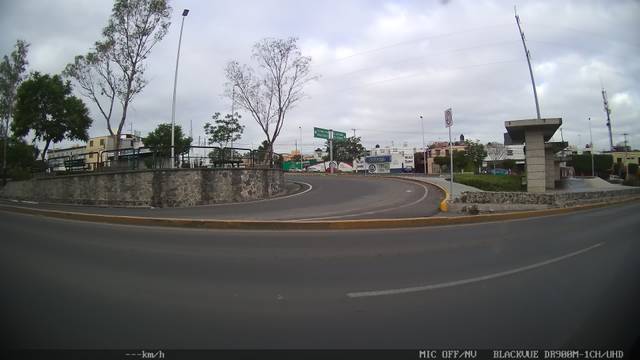
Region: Mexico
Coordinates: 20.571, -100.383